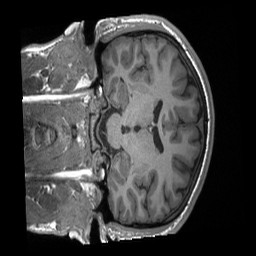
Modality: T1w
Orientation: coronal
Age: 22
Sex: male
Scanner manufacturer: siemens
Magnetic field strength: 3 T
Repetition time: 2.4 s
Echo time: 0.00224 s